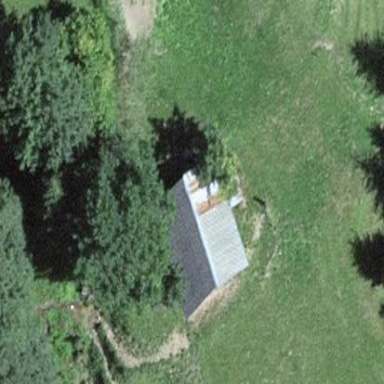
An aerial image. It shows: Rural barn.